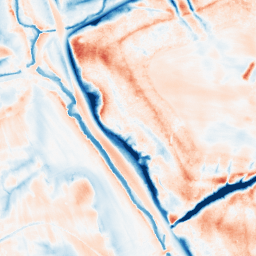
Category: trend_removal
Decomposition family: local_polynomial
Decomposition parameters: window_size: 31
degree: 2
Upsampling method: sinc_hamming
Upsampling parameters: scale: 2
kernel_size: 8
Upsampling scale: 2